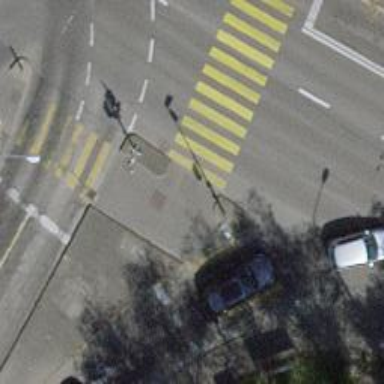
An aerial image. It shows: Kerb barrier.